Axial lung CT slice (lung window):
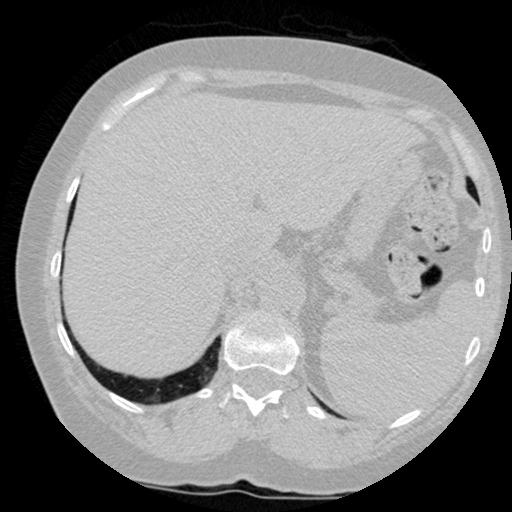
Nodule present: no